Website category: game
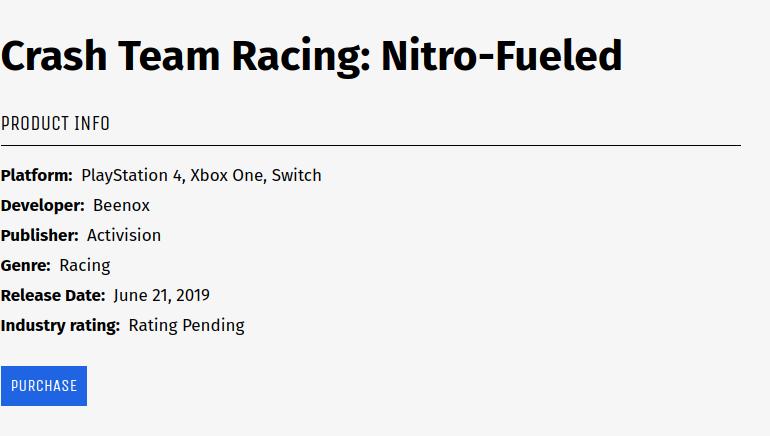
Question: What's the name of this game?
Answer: Crash Team Racing: Nitro-Fueled

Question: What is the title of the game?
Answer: Crash Team Racing: Nitro-Fueled

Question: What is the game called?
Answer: Crash Team Racing: Nitro-Fueled

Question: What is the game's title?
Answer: Crash Team Racing: Nitro-Fueled

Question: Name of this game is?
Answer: Crash Team Racing: Nitro-Fueled

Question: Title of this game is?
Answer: Crash Team Racing: Nitro-Fueled

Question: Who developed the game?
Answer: Beenox

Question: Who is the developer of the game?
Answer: Beenox

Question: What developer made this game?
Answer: Beenox

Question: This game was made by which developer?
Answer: Beenox

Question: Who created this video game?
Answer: Beenox

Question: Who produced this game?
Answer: Beenox

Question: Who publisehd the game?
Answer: Activision

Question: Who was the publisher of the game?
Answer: Activision

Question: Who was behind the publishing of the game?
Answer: Activision

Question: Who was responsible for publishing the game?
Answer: Activision

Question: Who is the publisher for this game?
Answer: Activision

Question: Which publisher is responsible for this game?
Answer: Activision

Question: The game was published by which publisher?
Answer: Activision

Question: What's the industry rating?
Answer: Rating Pending

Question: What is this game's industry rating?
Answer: Rating Pending

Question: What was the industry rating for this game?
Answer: Rating Pending

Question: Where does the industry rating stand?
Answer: Rating Pending

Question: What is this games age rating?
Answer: Rating Pending

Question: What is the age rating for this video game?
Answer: Rating Pending

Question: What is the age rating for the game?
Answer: Rating Pending

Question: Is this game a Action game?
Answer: no

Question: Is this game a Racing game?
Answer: yes

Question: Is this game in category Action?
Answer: no

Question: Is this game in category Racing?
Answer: yes

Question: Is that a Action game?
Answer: no

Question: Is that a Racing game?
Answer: yes

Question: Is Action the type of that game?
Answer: no

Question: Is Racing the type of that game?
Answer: yes

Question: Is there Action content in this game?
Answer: no

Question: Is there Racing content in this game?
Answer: yes

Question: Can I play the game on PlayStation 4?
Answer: yes

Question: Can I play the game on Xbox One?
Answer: yes

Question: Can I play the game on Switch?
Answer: yes

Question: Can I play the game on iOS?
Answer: no

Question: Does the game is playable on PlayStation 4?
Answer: yes

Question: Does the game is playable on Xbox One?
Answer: yes

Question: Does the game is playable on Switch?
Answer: yes

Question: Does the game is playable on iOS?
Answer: no

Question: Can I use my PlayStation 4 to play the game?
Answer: yes

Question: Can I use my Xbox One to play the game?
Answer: yes

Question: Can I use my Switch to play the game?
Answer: yes

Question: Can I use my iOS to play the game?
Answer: no

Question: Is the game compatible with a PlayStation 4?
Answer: yes

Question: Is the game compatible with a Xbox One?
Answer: yes

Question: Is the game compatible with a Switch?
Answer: yes

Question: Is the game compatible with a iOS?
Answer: no